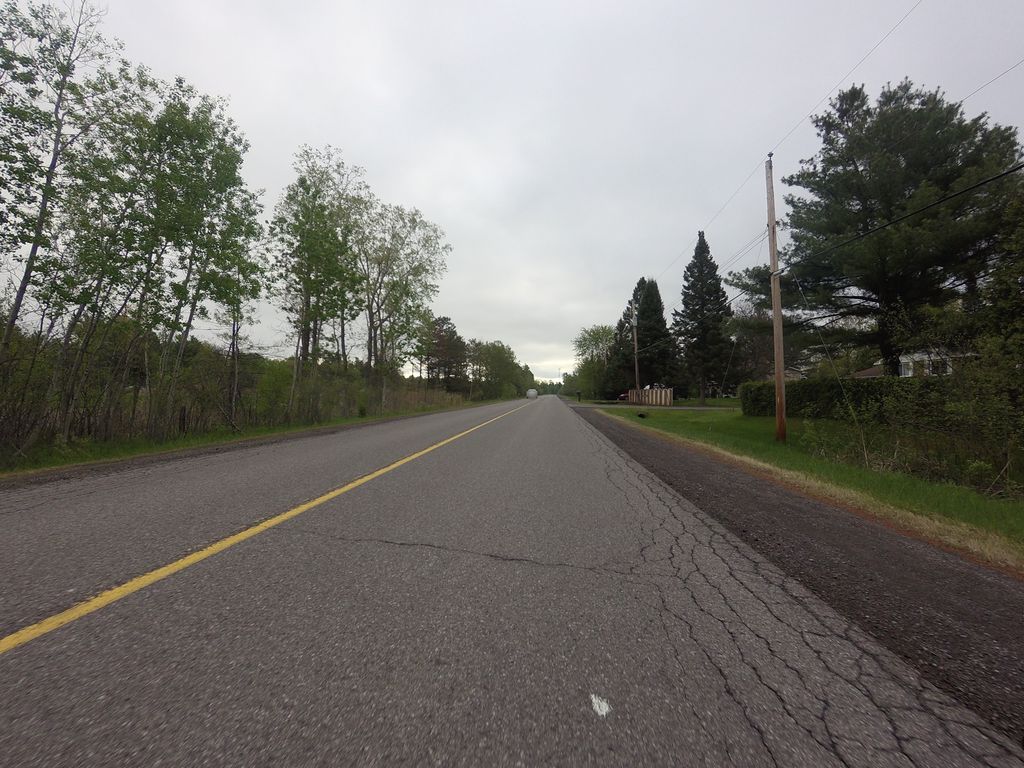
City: ottawa-gatineau